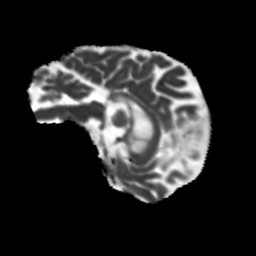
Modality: MD
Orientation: sagittal
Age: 68
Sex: female
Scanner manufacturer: siemens
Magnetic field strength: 3 T
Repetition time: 5.25 s
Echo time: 0.08 s